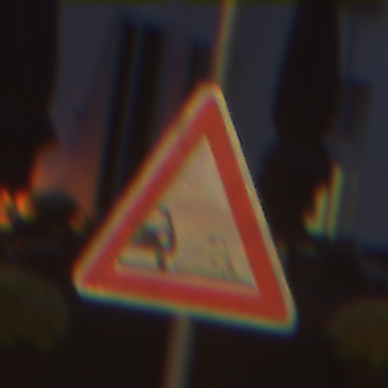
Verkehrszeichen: SplittSchotter
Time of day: Night
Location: Outdoor (Urban)
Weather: PartlyCloudy
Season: NotSpecified
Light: Artificial